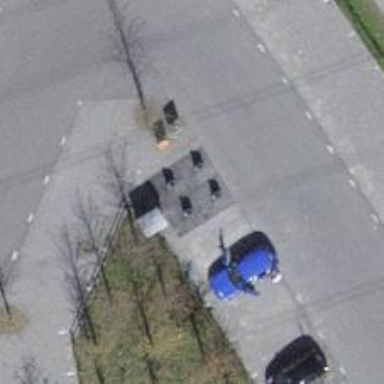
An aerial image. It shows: Recycling container in the area designated for recycling.